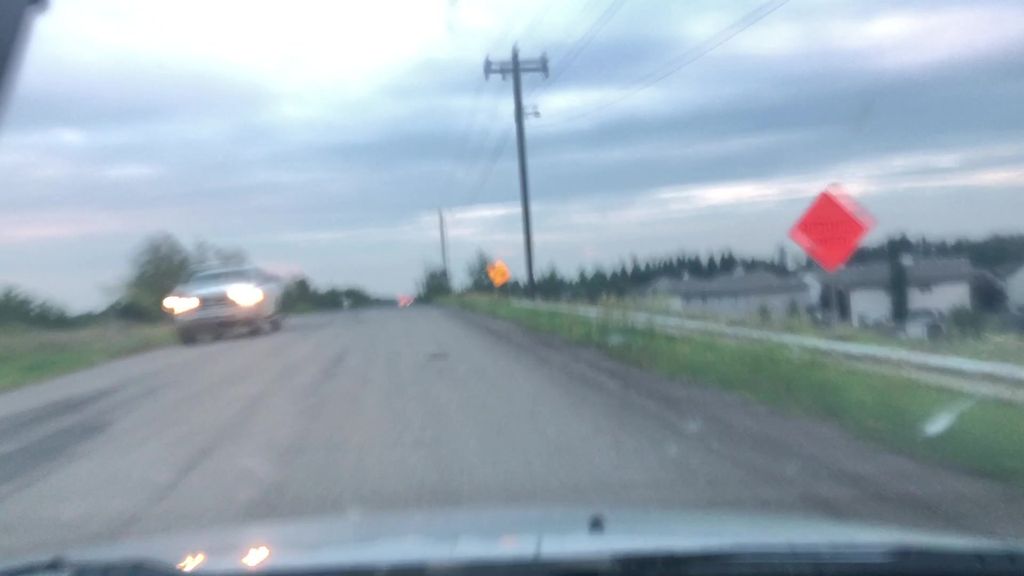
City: edmonton